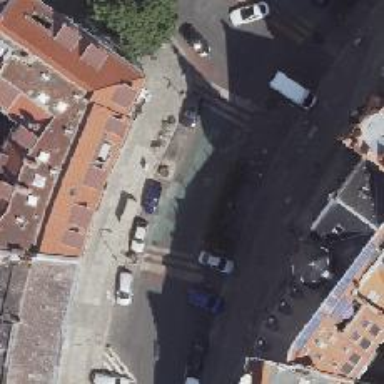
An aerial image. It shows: Asphalt road in living street.